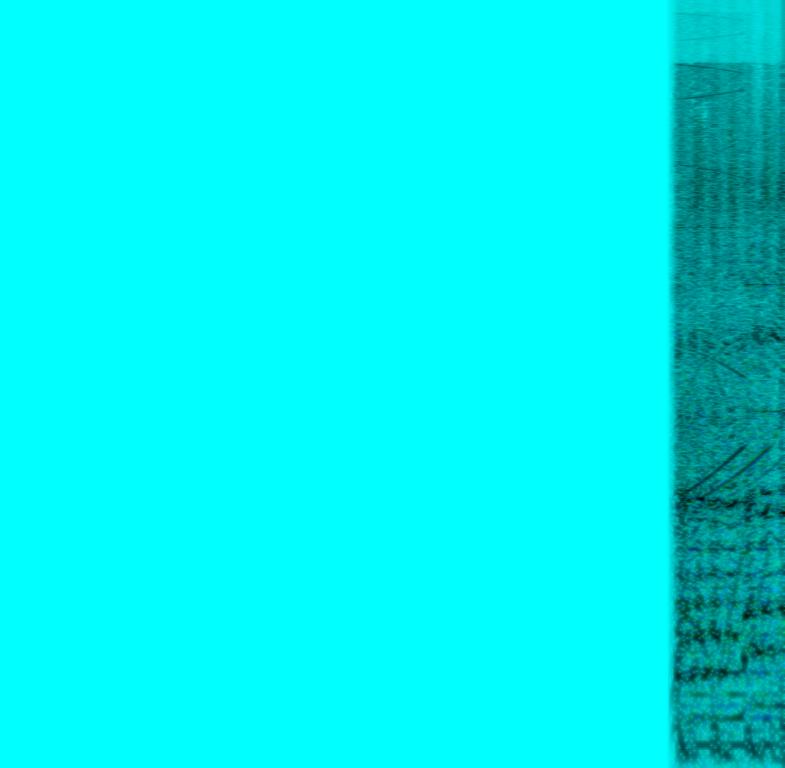
This children's song features a male voice singing the main melody. Other voices sing vocables in harmony in the beginning and after the lyrics are sung. This is accompanied by percussion playing a fast beat. The bass plays the root notes of the chords. A synth plays an ascending lick with the vocables in the beginning. When the words are sung, the synth plays the same melody as the main voice. This is a moderate tempo song. The mood of this song is happy. This song can be sung in a children's action movie.